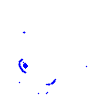
Particle: kaon